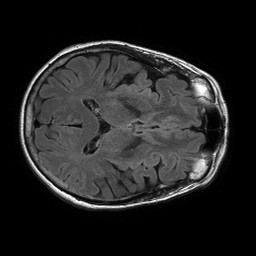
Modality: FLAIR
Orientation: axial
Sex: female
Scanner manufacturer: philips
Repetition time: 11 s
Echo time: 0.125 s